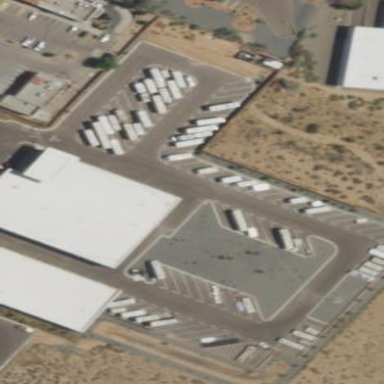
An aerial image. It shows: Industrial area used for storage.